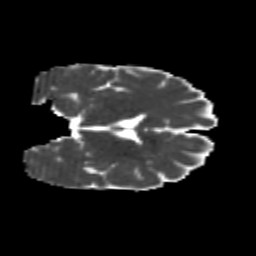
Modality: MD
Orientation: coronal
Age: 22
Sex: female
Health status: healthy
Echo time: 0.074 s